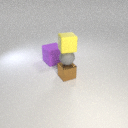
small gray rubber sphere below small yellow rubber cube